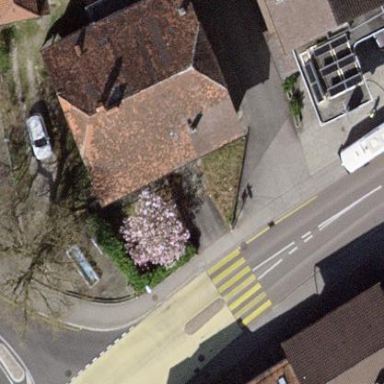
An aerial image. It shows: Building with half-hipped roof shape.